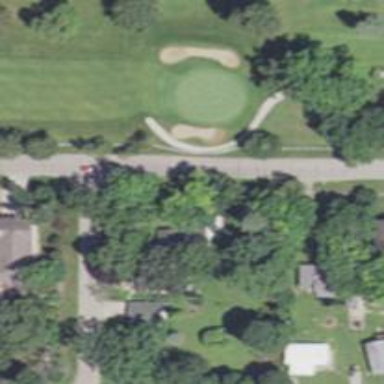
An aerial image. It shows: Service road designated as golf cart path.